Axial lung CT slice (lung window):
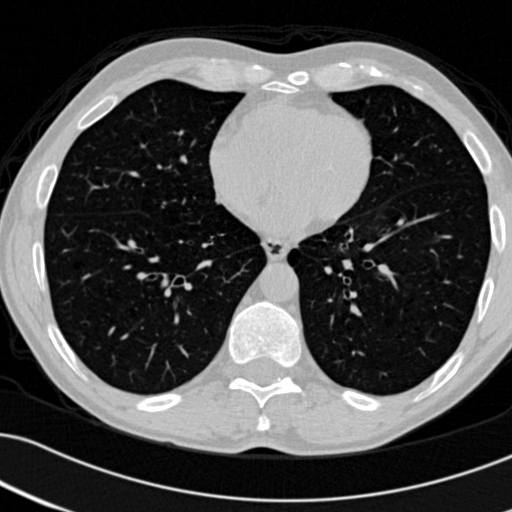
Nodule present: no